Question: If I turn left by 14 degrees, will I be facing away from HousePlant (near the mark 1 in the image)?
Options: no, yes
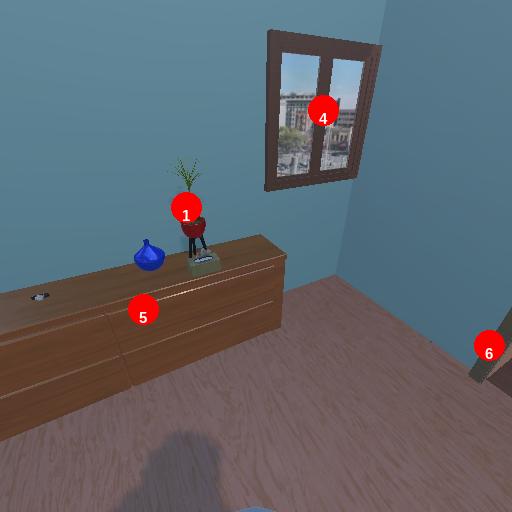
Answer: no